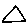
Label: triangle